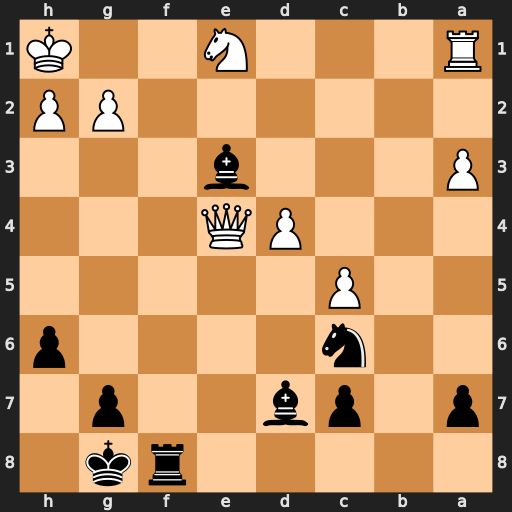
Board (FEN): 5rk1/p1pb2p1/2n4p/2P5/3PQ3/P3b3/6PP/R3N2K
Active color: b
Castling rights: -
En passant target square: -
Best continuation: Rf1#